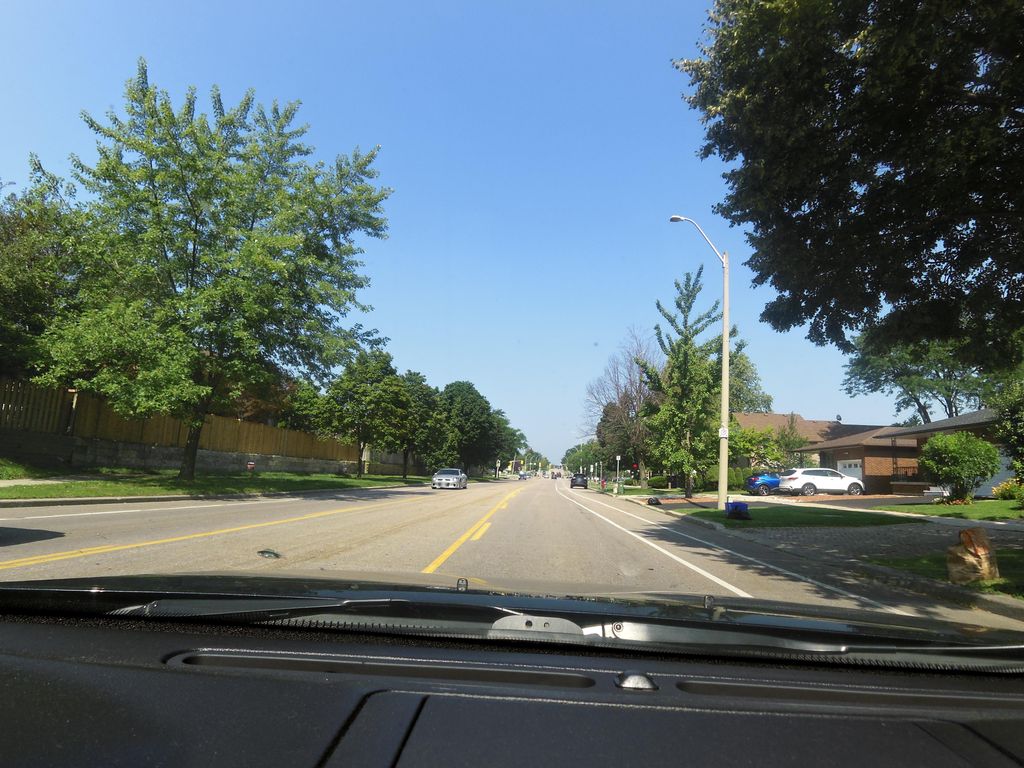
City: hamilton